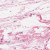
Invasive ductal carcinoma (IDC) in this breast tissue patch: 0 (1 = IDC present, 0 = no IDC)